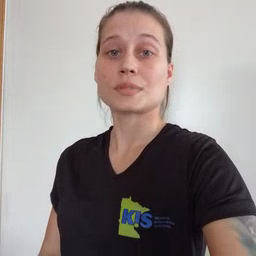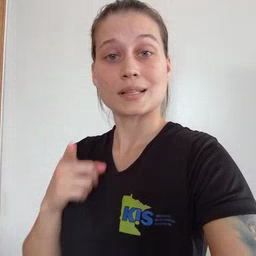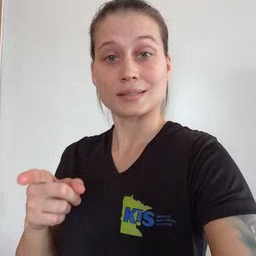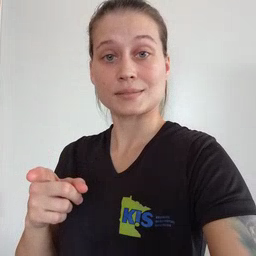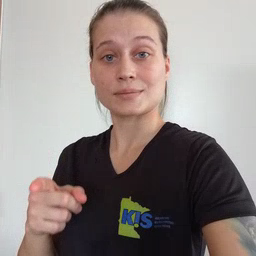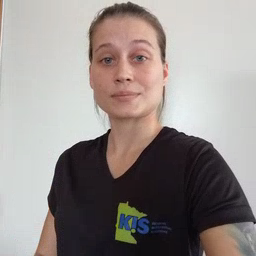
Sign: hesheit